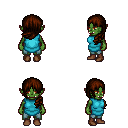
a pixel art fantasy rpg character, female body template, orc, green skin, teal tunic, teal pants, brown left-swept hairstyle, brown shoes, four views (front, back, left, right), 2x2 character sprite sheet, small pixel art, hard edges, no anti-aliasing